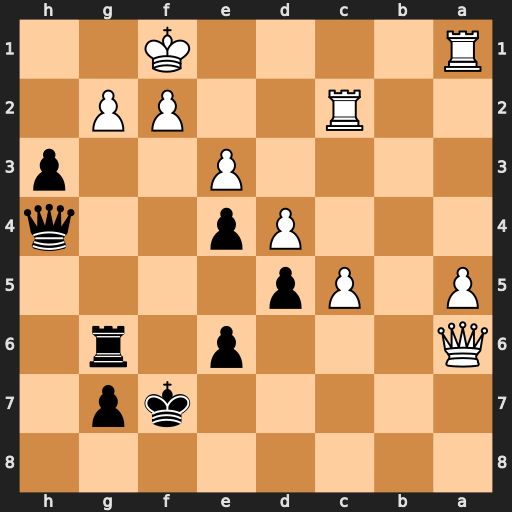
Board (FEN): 8/5kp1/Q3p1r1/P1Pp4/3Pp2q/4P2p/2R2PP1/R4K2
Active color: b
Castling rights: -
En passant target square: -
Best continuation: h2 Ke2 Rxg2